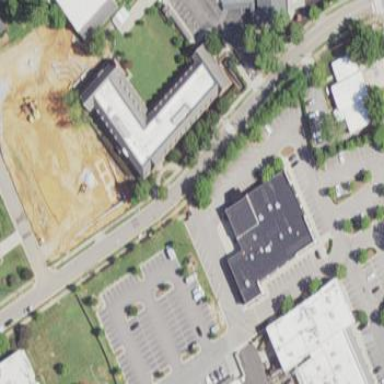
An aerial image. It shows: Commercial building labeled as school.